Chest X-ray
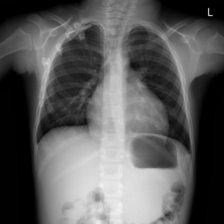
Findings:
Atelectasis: negative
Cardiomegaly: negative
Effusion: negative
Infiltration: negative
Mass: negative
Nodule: negative
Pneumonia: negative
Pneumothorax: negative
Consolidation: negative
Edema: negative
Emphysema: negative
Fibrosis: negative
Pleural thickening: negative
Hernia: negative